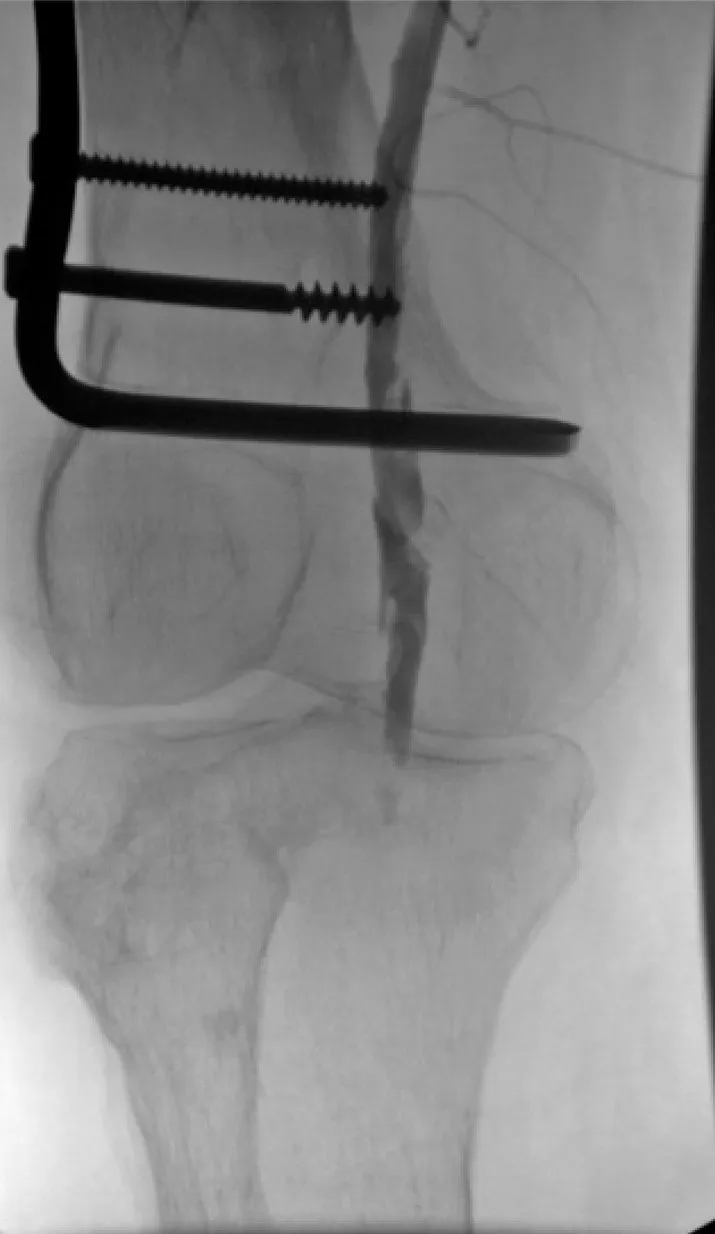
Digital subtraction angiography. Patency of the popliteal artery with residual stenosis and thrombus.
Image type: radiology (x_ray)